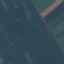
Land use / land cover: AnnualCrop